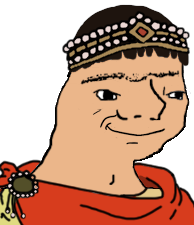
Label: 5_Zoomer